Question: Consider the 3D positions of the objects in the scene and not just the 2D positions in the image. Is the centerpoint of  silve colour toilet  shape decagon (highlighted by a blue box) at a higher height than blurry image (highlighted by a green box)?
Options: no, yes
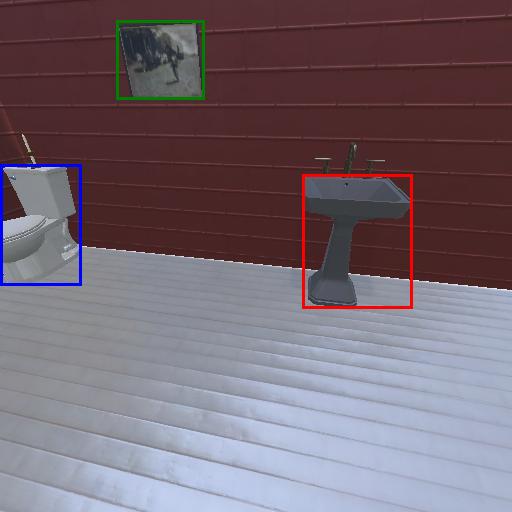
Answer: no